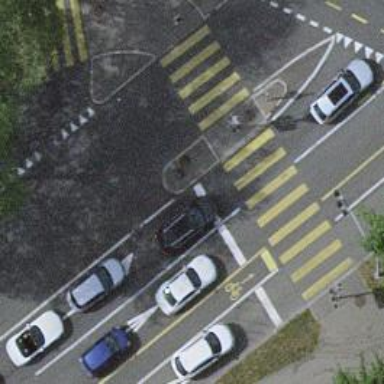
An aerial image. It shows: Road with traffic signals.